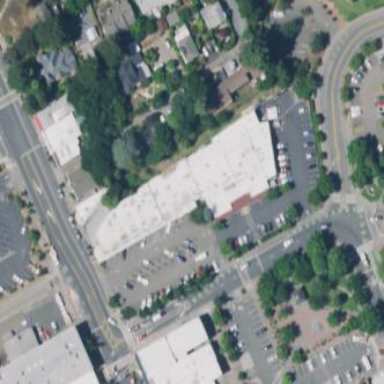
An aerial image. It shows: Retail building.